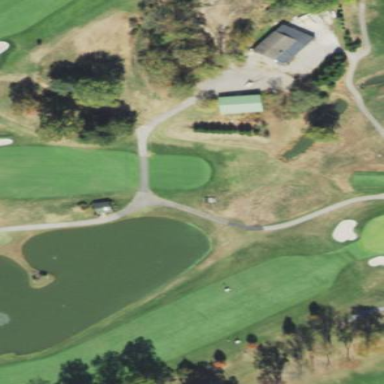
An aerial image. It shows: Golf fairway surrounded by grass.